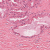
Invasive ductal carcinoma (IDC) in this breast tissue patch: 0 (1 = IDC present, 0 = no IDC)